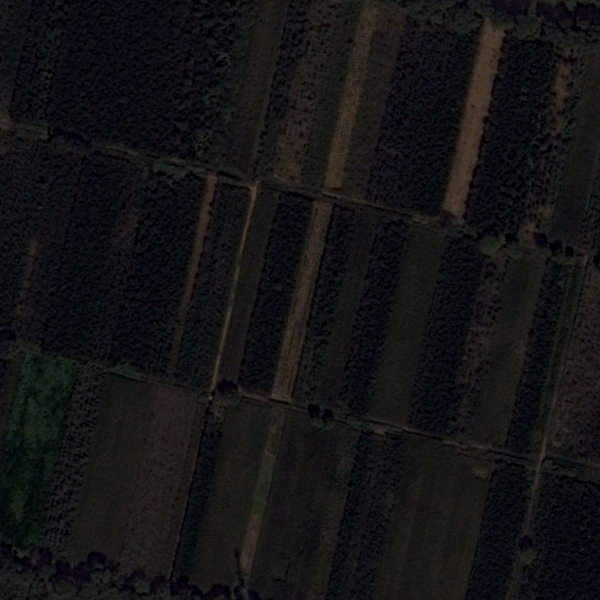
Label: Farmland